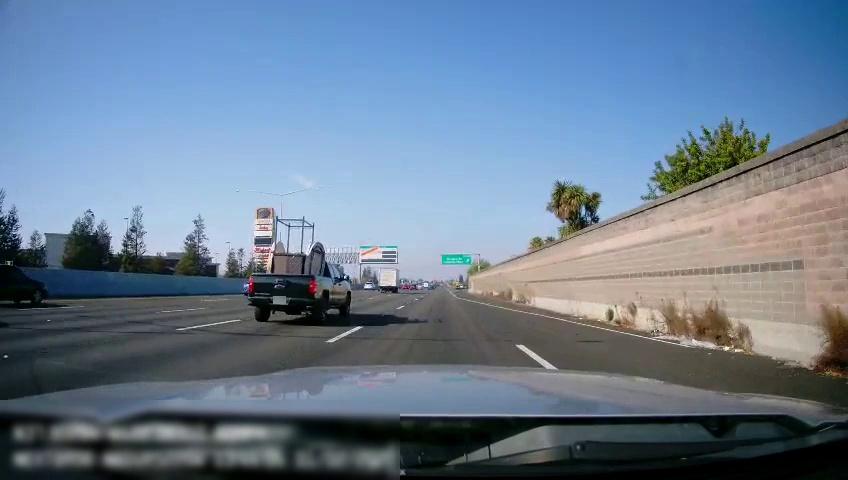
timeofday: Day
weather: Sunny
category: Drivable Space
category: Vehicles | Truck
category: Vehicles | Truck
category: Vehicles | Car
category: Vehicles | Car
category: Vehicles | Car
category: Lanes | Alternate Lane
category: Lanes | Current Lane
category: Lanes | Alternate Lane
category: Lanes | Alternate Lane
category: Lanes | Alternate Lane
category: Lanes | Alternate Lane
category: Traffic | Signs